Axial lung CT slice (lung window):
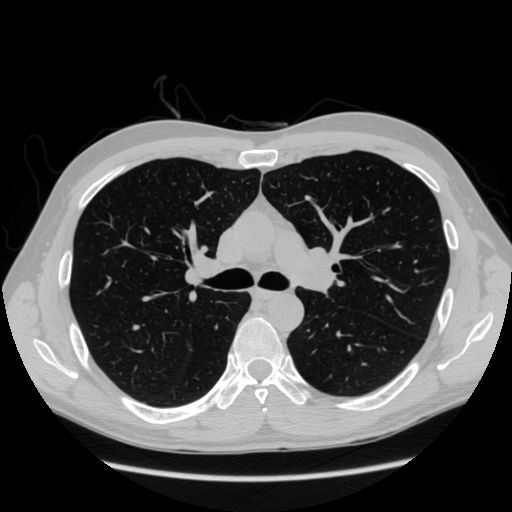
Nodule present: no